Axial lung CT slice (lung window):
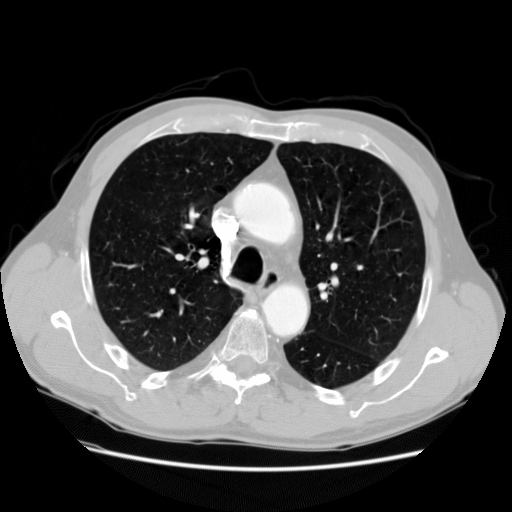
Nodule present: no